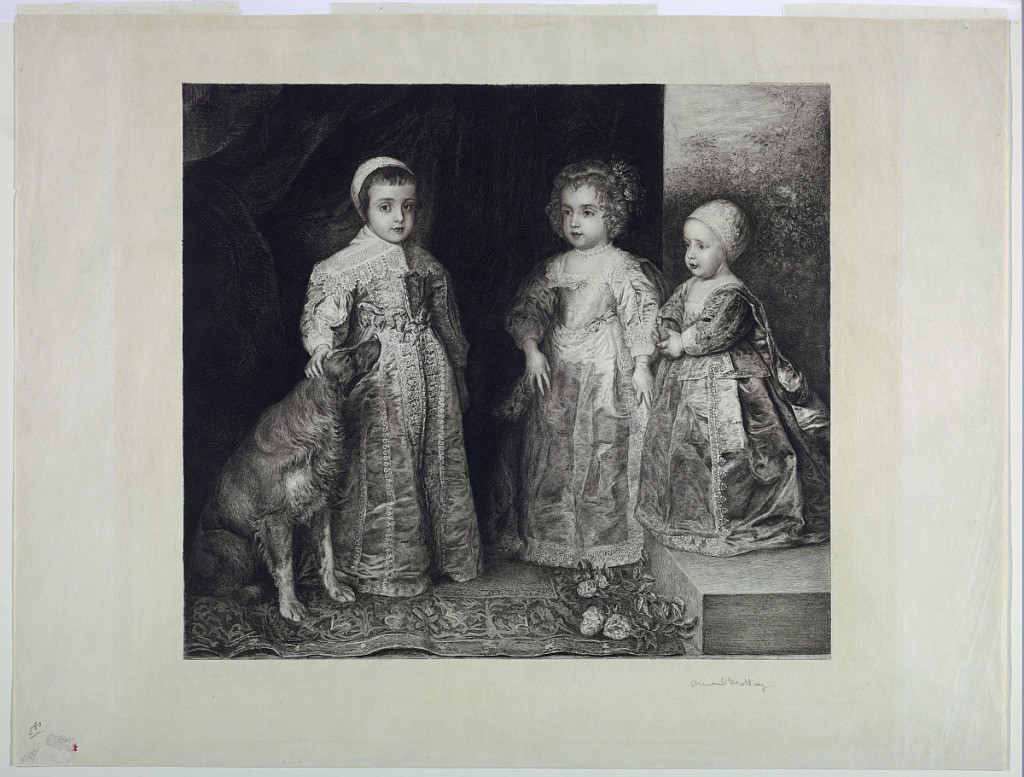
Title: The Children of Charles I of England
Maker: Armand Waltney
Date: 1884
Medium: Etching on paper
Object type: Print
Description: The three small children of Charles I are seen standing with a large pet dog on a carpet strewn with roses.